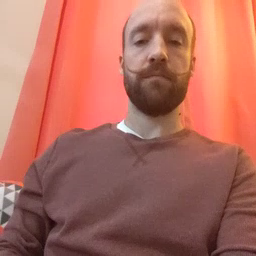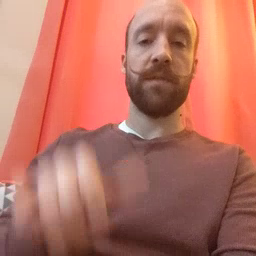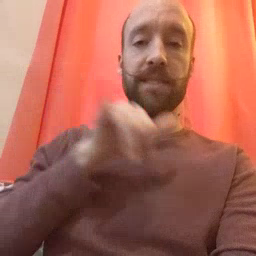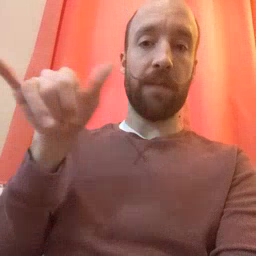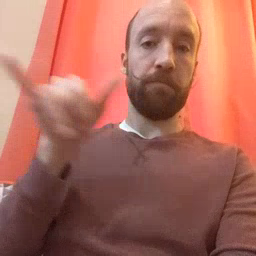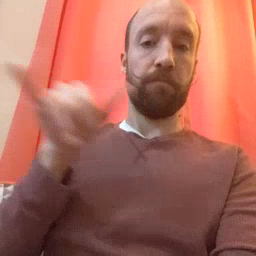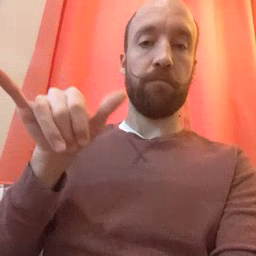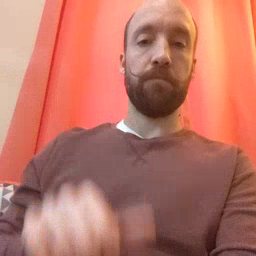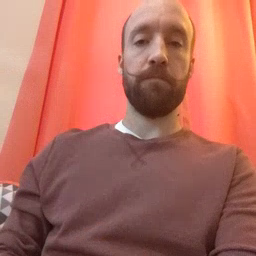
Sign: same